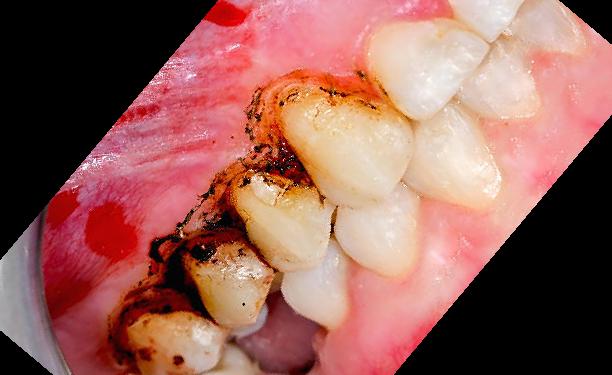
Condition: Gingivitis